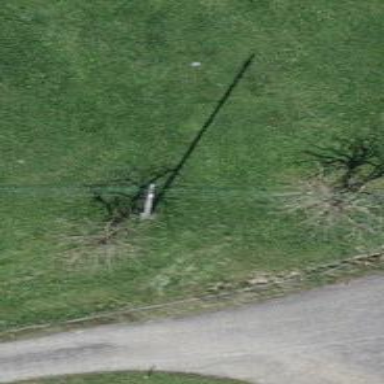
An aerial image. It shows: Minor power line.